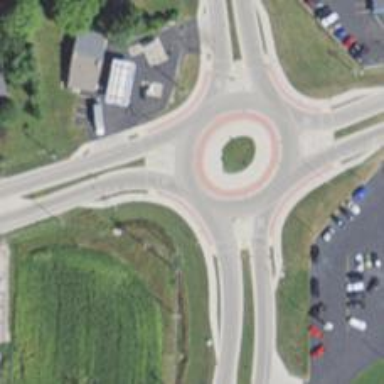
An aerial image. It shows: Roundabout at primary highway.